Chest X-ray. View position: PA
Patient age: 50
Patient sex: F
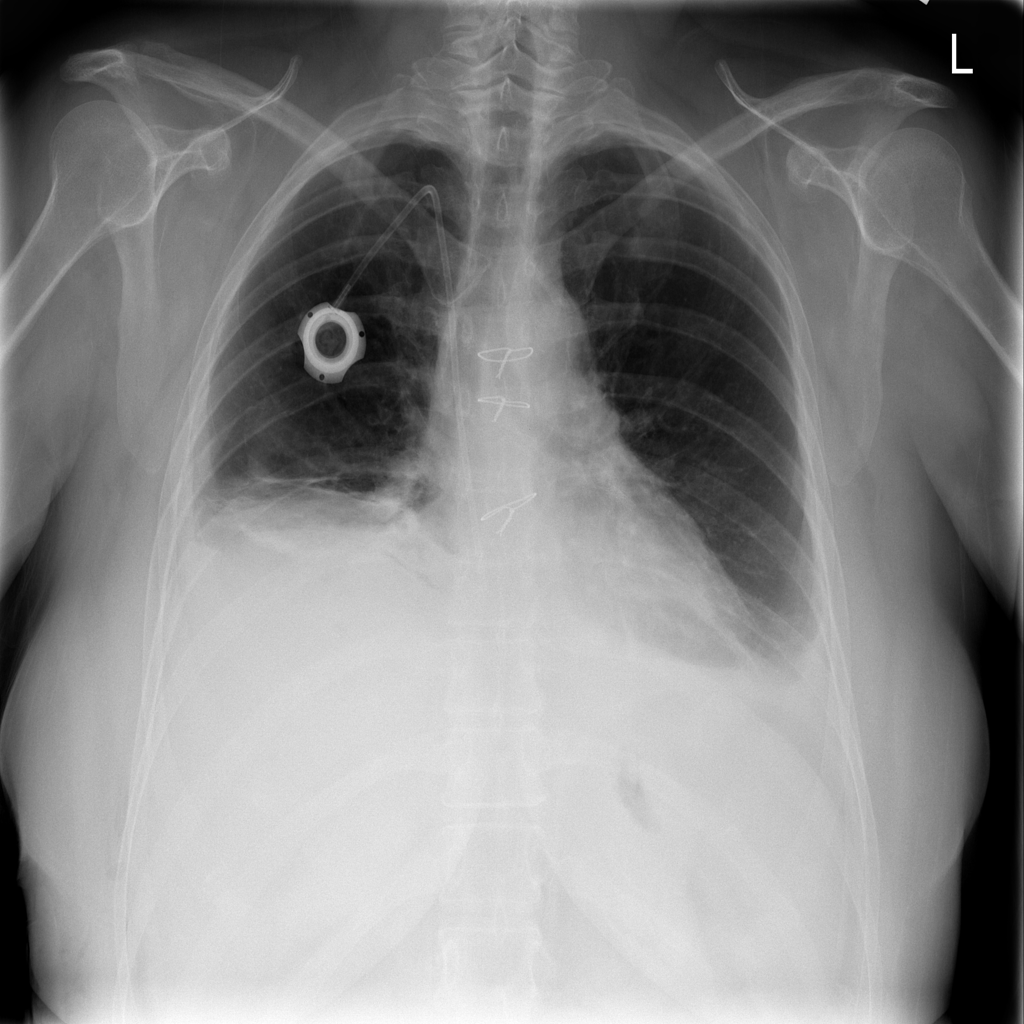
Finding: Pneumothorax